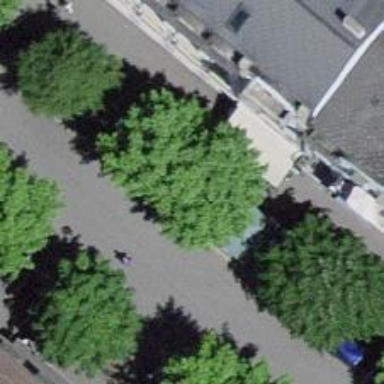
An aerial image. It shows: Avenue of broadleaved trees.